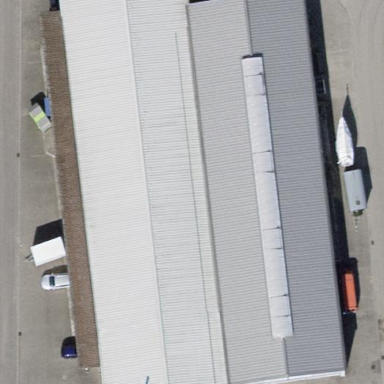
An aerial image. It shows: Industrial building.